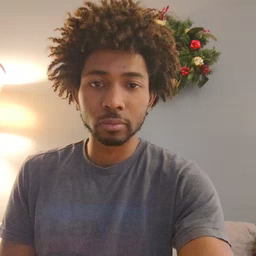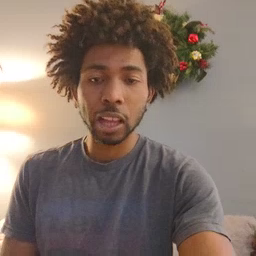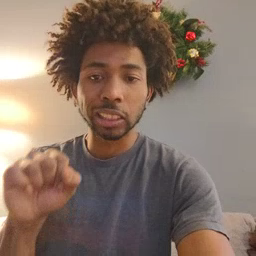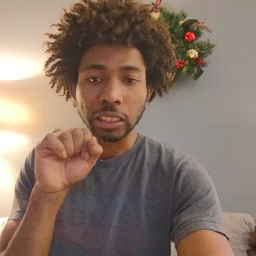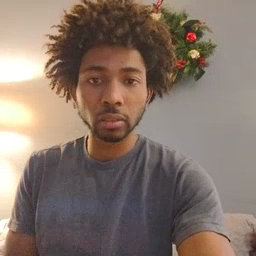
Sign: carrot